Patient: sex F, age 56
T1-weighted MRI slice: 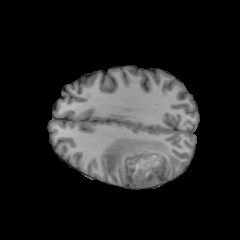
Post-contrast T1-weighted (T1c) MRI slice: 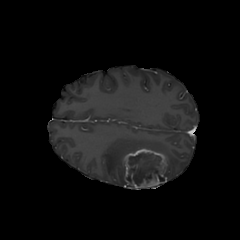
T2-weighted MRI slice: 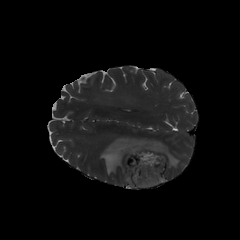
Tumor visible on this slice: yes
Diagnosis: Glioblastoma, IDH-wildtype
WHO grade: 4